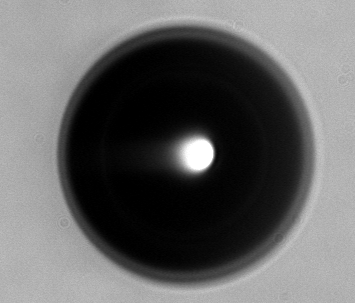
Label: bubble